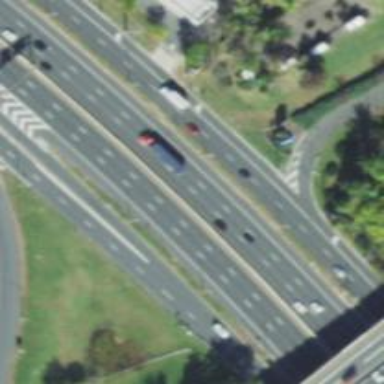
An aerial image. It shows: Urban freeway or expressway.